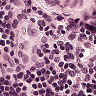
Metastatic tissue present: no